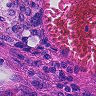
Metastatic tissue present: no